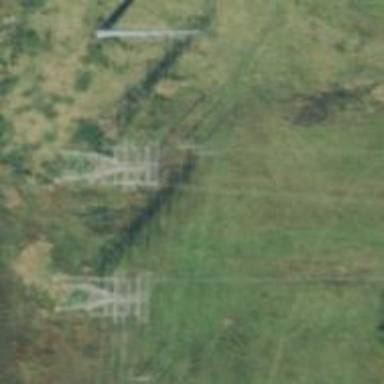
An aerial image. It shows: Triple tower power pole.